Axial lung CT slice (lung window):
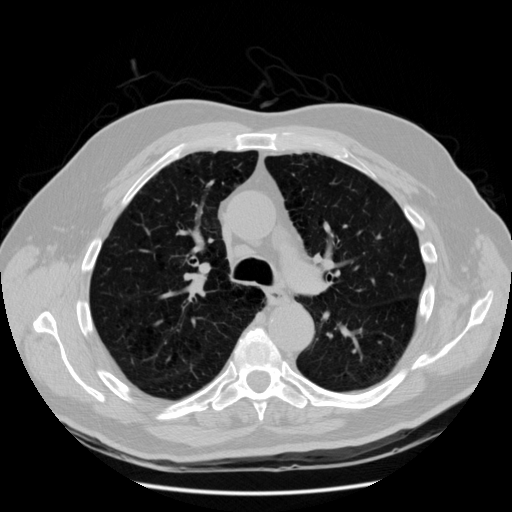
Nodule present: no